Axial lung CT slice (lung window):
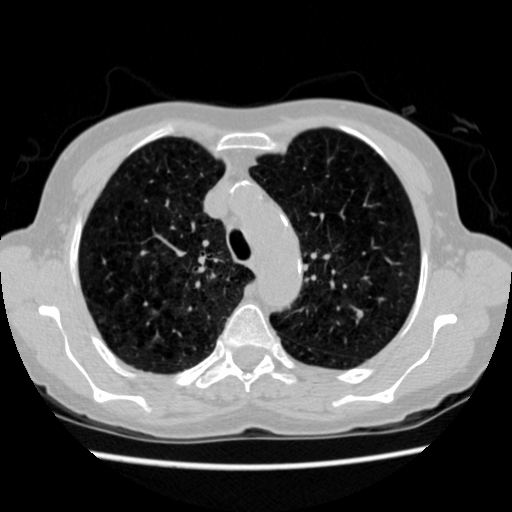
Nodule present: yes
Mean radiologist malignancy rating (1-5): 2